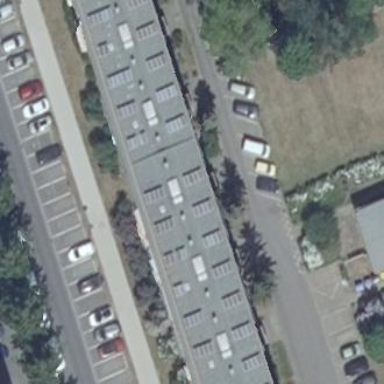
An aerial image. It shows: Tan apartment building with flat gray roof.